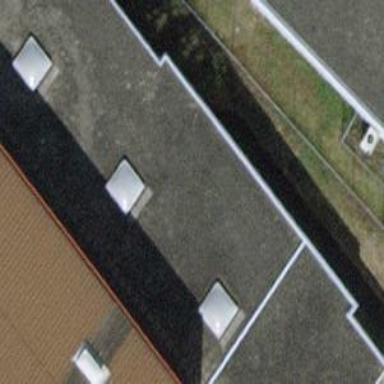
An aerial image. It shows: View of roof of building.